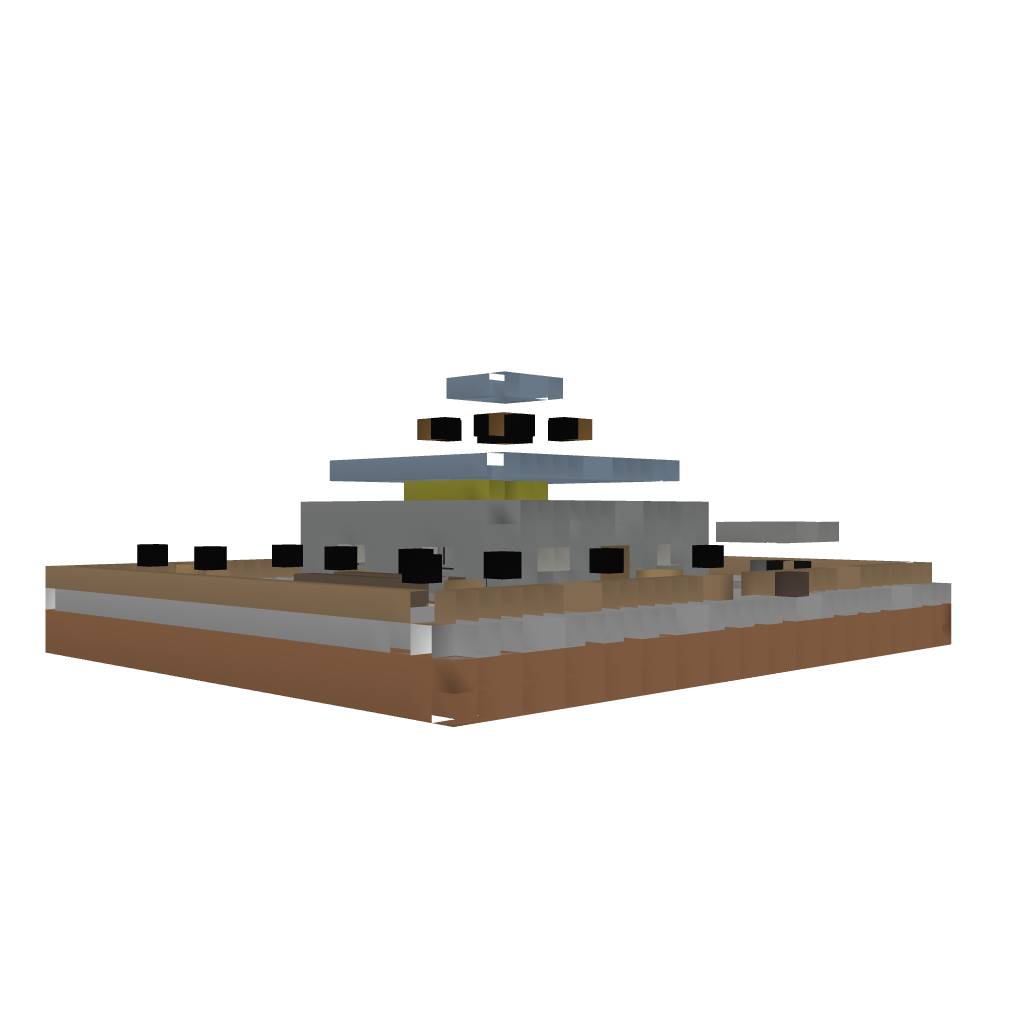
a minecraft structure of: Fazendinha - Small Farm